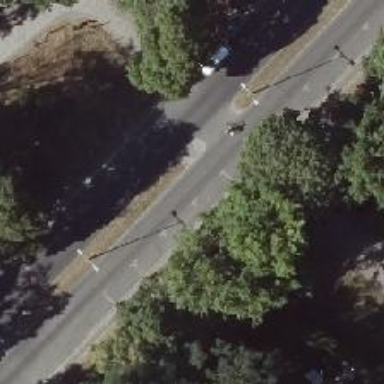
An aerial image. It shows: Tertiary road with asphalt surface and asphalt sidewalk on the right.